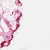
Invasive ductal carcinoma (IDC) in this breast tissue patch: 0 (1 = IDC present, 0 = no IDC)